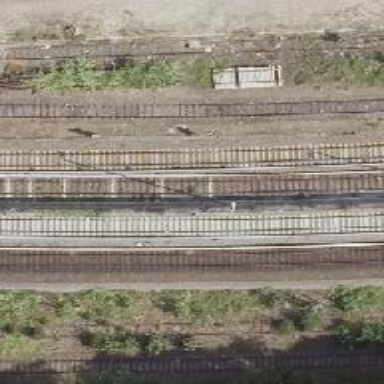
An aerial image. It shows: Light rail electrified railway.